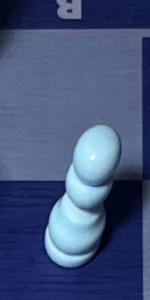
Label: Pawn_White